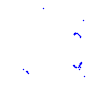
Particle: proton